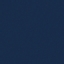
Land use / land cover: SeaLake